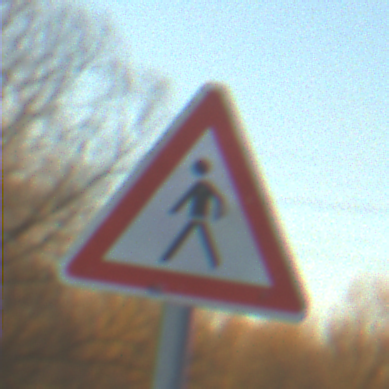
Verkehrszeichen: FussgaengerRechts
Umgebung: Outdoor, Nature
Tageszeit: SunriseSunset
Wetter: Clear
Licht: Natural
Jahreszeit: Winter
Kontrast: LowContrast